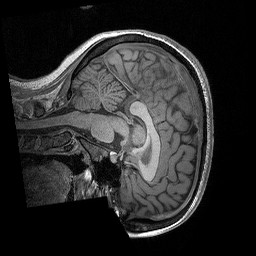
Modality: T1w
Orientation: sagittal
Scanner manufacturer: siemens
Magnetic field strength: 3 T
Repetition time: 2.3 s
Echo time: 0.00298 s